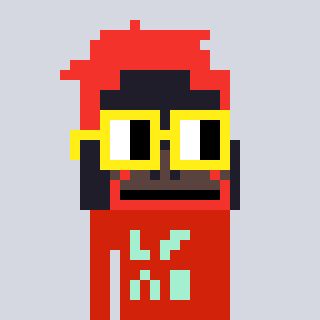
a pixel art character with square yellow glasses, a orangutan-shaped head and a red-colored body on a cool background